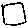
Label: square